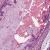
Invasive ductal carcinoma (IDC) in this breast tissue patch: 1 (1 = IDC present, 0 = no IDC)